This continuous-wavelet-transform scalogram was computed from a bearing vibration snapshot. Classify the bearing condition as one of: normal, inner_race, outer_race, ball.
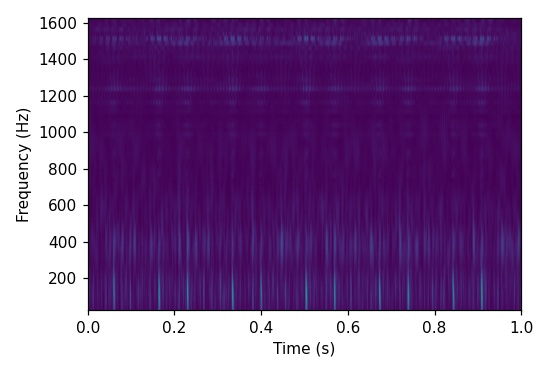
Answer: outer_race